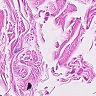
Metastatic tissue present: no